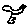
Label: bird